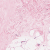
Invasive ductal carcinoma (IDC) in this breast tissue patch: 0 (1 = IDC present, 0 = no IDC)